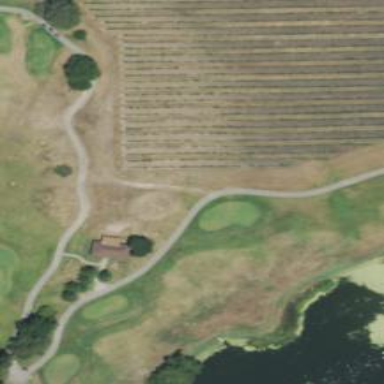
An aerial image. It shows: Footway resembling golf path at the Eagle Vines Golf Course.